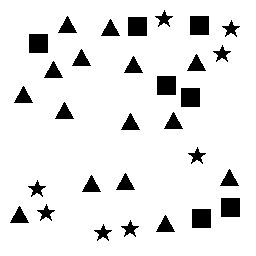
Squares: 7
Triangles: 15
Stars: 8
Total shapes: 30